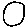
Label: circle